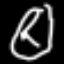
Label: clock